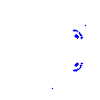
Particle: pion